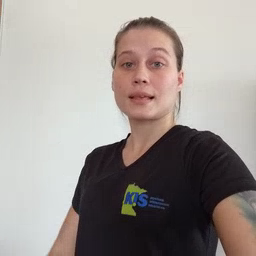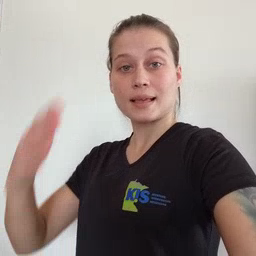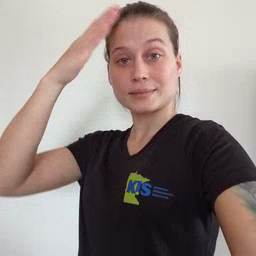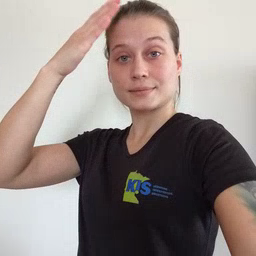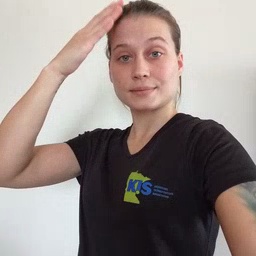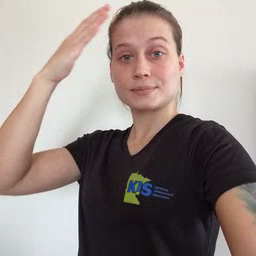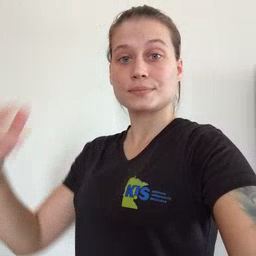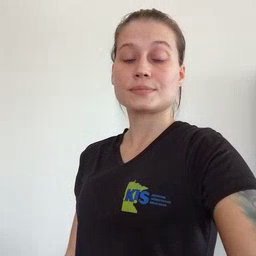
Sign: hat